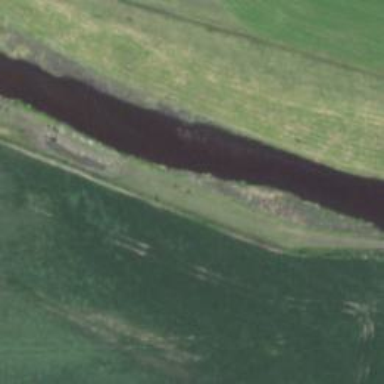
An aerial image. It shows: Beautiful river scene.